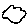
Label: cloud